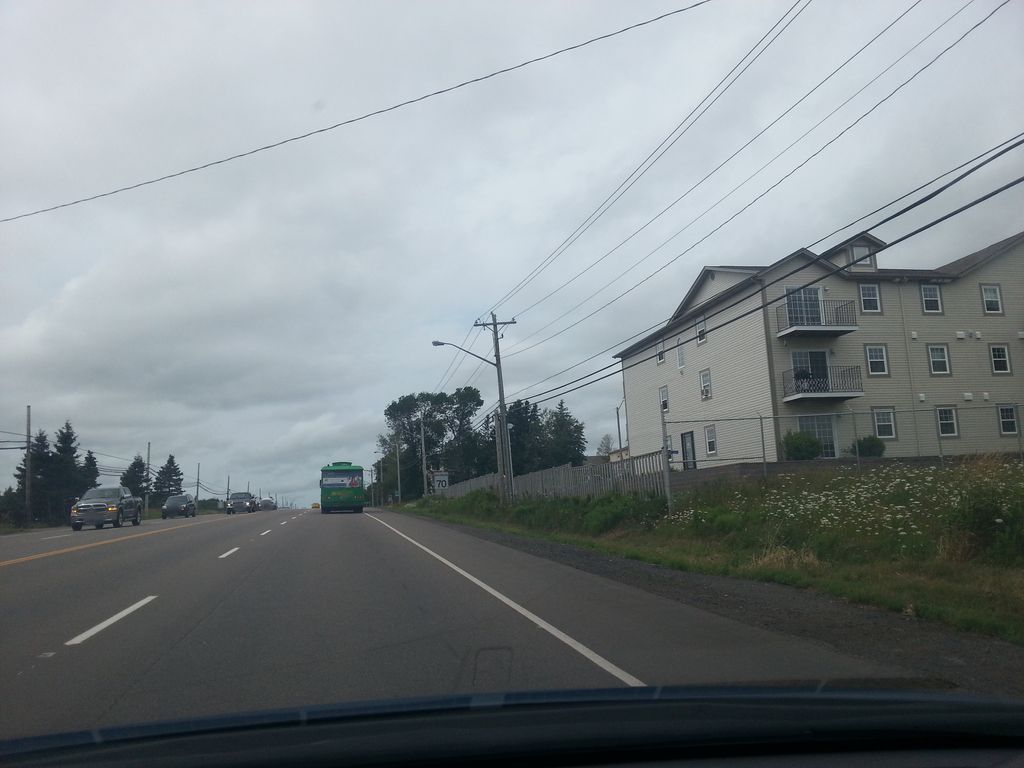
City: charlottetown